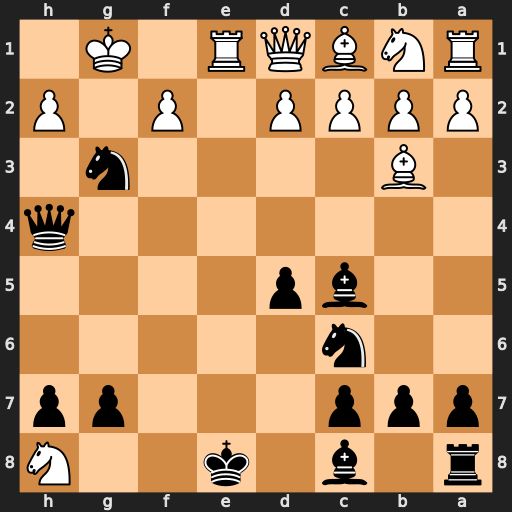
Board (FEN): r1b1k2N/ppp3pp/2n5/2bp4/7q/1B4n1/PPPP1P1P/RNBQR1K1
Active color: b
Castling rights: q
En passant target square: -
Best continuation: Ne4 Rxe4+ dxe4 Qh5+ Qxh5 Bf7+ Qxf7